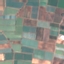
Label: PermanentCrop